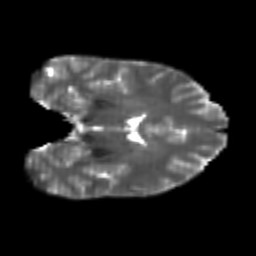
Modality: T2w
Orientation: coronal
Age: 26
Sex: female
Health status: healthy
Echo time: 0.074 s